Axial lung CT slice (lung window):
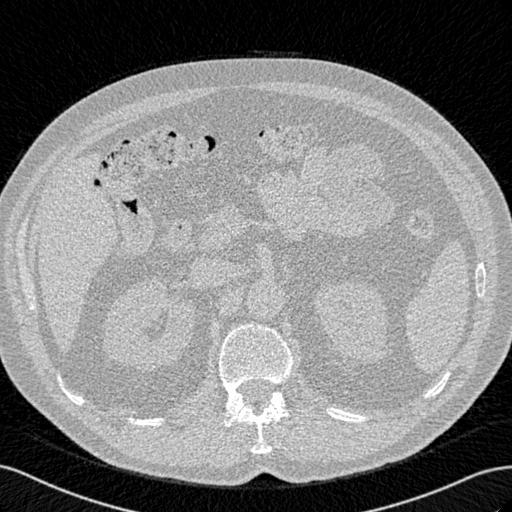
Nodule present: no